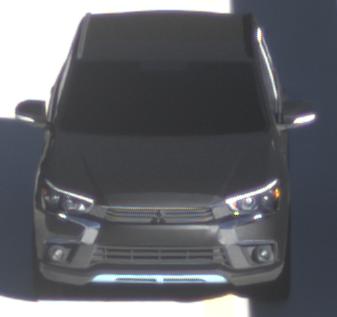
Make: Mitsubishi
Model: Outlander 2.0 Plug-In Hybrid
Detailed model: Outlander (III) Plug-In Hybrid
Model produced from: 2015/10
Model produced until: 2018/08
Doors: 5
Color: black
Road condition: wet road
Daytime: sunrise or sunset
Contrast: medium contrast